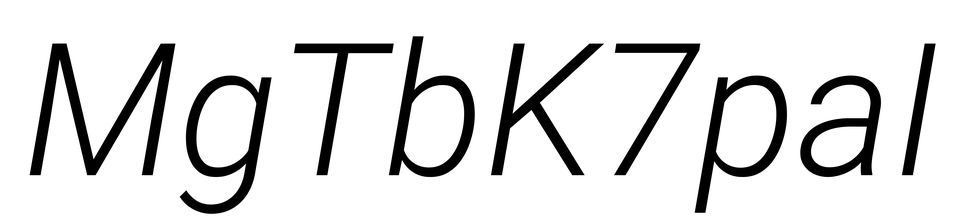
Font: Roboto-Italic_Light_Italic